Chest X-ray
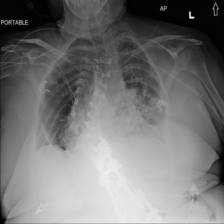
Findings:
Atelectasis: negative
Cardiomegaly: negative
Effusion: positive
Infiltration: positive
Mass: negative
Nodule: negative
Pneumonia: negative
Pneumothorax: negative
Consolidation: negative
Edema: negative
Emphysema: negative
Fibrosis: negative
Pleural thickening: negative
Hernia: negative